Question: I'm making a todo list and I've got everything working except for this one thing. I need to loop over inputs that's been submitted via a form, these inputs have the same name so what I've done is storing them as an array. Now I need to loop over them so I can send them into the database one by one. Here's what I tried:
'''
if (isset($_POST['submit'])) {
$labelValues = $_POST['labelValue[]'];
$i = 0;
while($i < sizeof($labelValues)) {
$stmt = $db->prepare("INSERT INTO tenta_table (text) VALUES (:text)");
$stmt->bindParam(':text', $labelValues[$i]);
$stmt->execute();
$i++;
}
}
'''
HTML, the inputs are marked with red:

But it doesn't seem to work, it's not giving me any errors so I have nothing to go on. Where am I going wrong here?
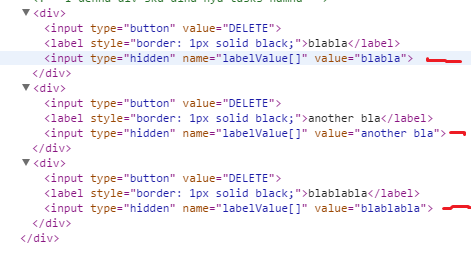
Answer: Your '$_POST['labelValue']' will already be an array if you have named your inputs correctly, something like '<input type="text" name="labelValue[]" />' would create and array called labelValue in your POST.
From there you should be able to use your current code with one minor change
'''
if (isset($_POST['submit'])) {
$labelValues = $_POST['labelValue'];
$i = 0;
while($i < sizeof($labelValues)) {
$stmt = $db->prepare("INSERT INTO tenta_table (text) VALUES (:text)");
$stmt->bindParam(':text', $labelValues[$i]);
$stmt->execute();
$i++;
}
}
'''
Above I have change '$labelValues' to equal '$_POST['lableValue']' rather than '$_POST['labelValue[]']'